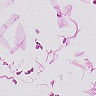
Metastatic tissue present: no